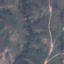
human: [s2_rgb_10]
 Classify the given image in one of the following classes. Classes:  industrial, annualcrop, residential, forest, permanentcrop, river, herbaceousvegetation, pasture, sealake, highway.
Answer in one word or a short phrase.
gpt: HerbaceousVegetation